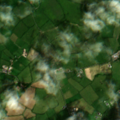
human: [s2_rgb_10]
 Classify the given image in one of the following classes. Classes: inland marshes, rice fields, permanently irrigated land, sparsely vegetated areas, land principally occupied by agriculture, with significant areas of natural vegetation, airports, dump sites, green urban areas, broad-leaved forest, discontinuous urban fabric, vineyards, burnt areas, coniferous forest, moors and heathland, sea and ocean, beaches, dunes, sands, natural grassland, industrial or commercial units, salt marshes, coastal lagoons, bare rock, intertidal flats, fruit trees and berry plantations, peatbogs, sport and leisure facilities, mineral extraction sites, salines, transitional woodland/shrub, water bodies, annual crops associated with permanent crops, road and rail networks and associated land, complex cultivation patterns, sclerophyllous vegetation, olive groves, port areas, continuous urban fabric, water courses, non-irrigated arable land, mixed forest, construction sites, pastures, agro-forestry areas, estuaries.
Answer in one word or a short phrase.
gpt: non-irrigated arable land, pastures